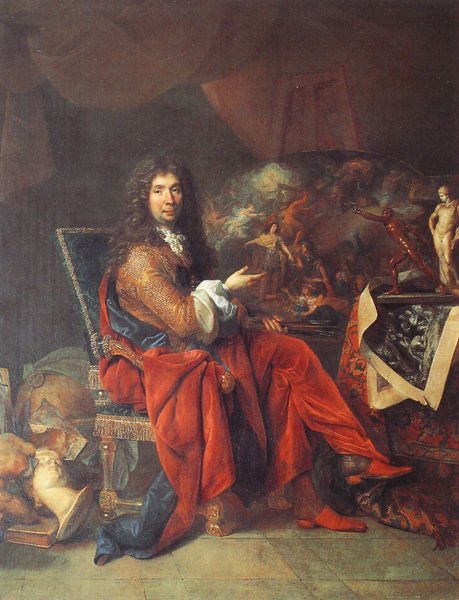
Titel: Charles le Brun, Erster Maler des Königs
Künstler: Nicolas de Largillierre
Institution: Paris, Musée du Louvre
Schlagwörter: hand, kopf, mann, menschen, mund, stuhl, rot, tuch, bild, porträt, boden, haare, sessel, stoff, decke, skulptur, schuhe, maler, staffelei, schuh, pinsel, schu, ludwig, harre, throne